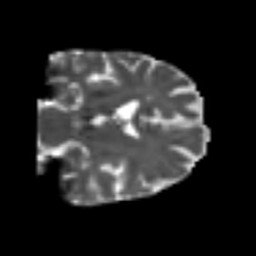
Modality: T2w
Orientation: coronal
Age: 59
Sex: female
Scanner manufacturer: siemens
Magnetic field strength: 3 T
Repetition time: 4.999 s
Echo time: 0.07946 s